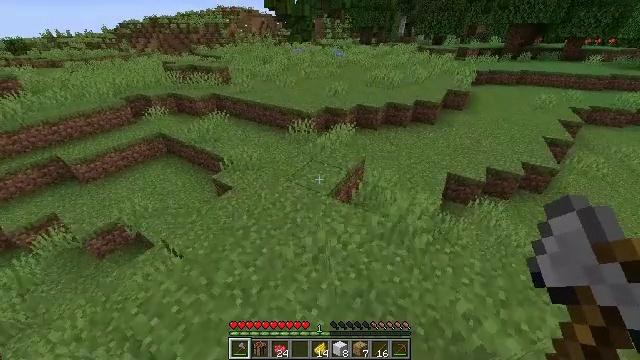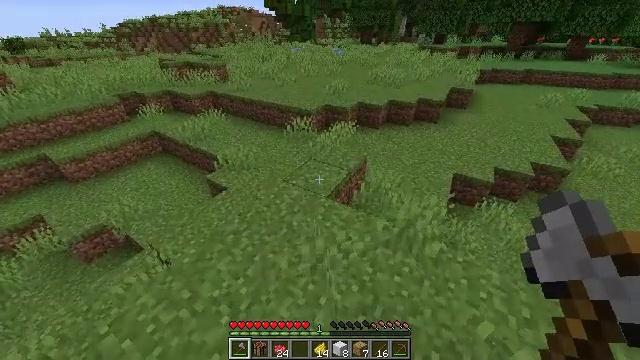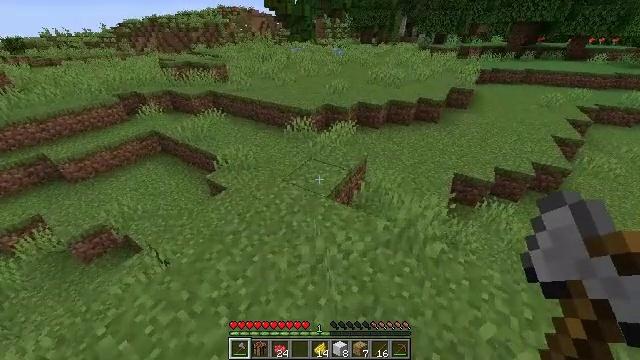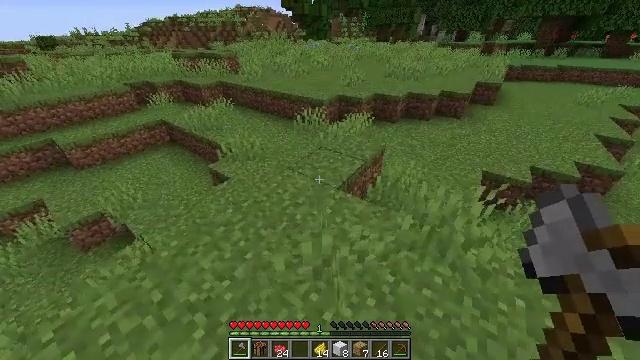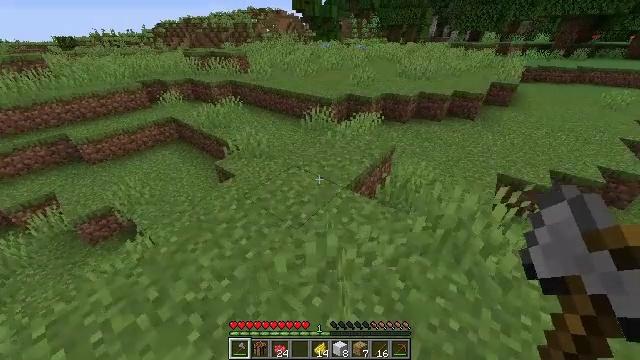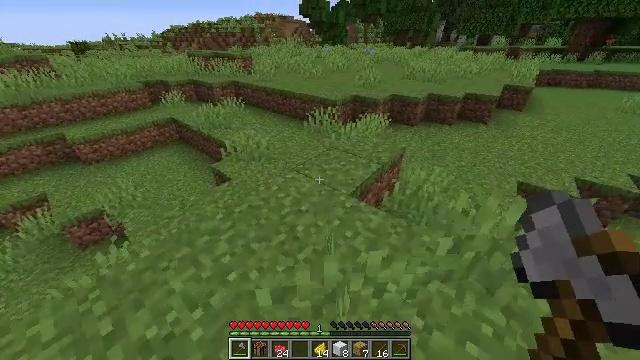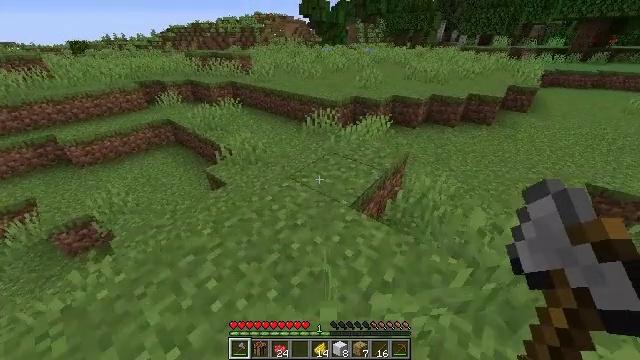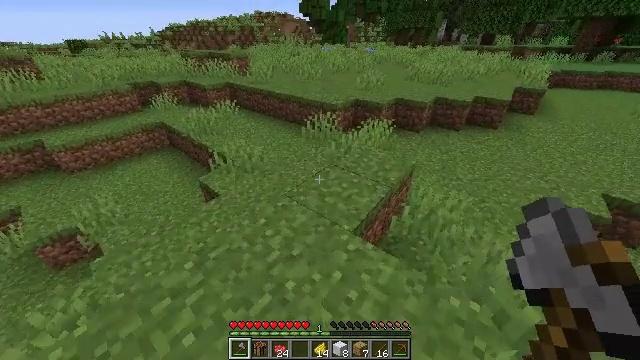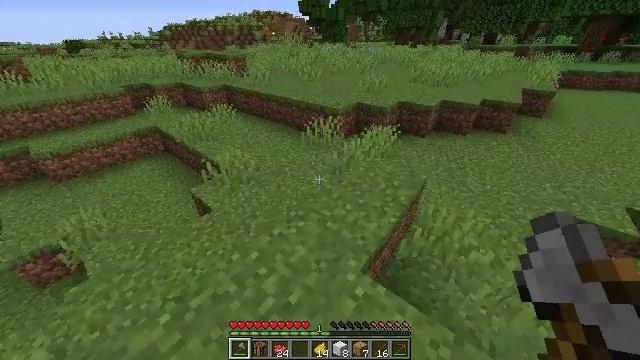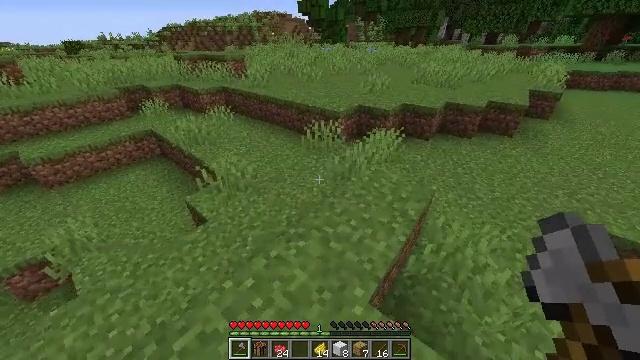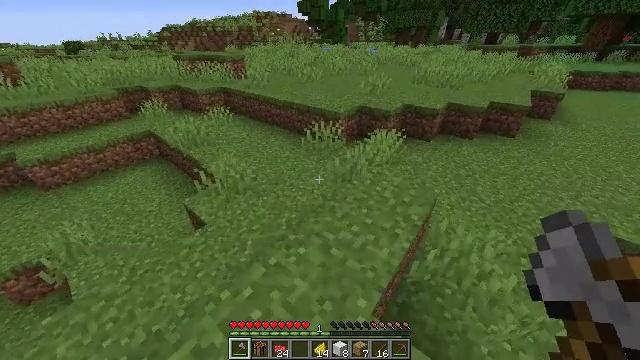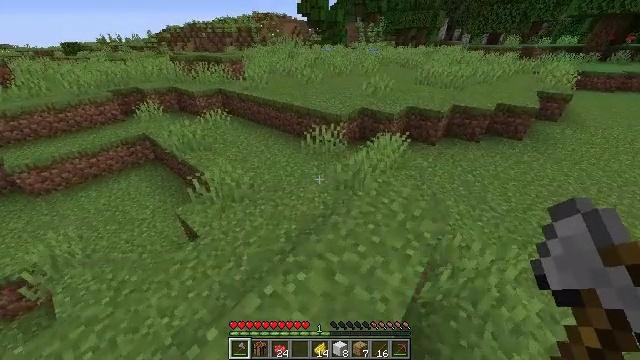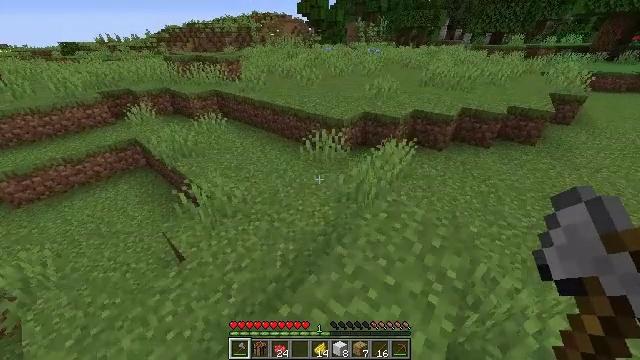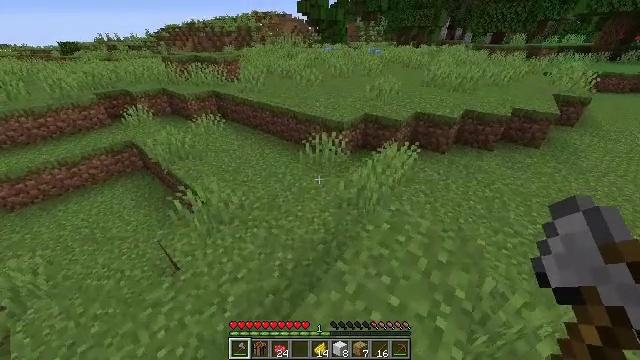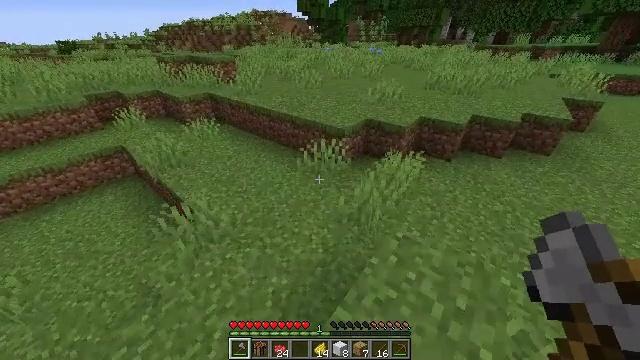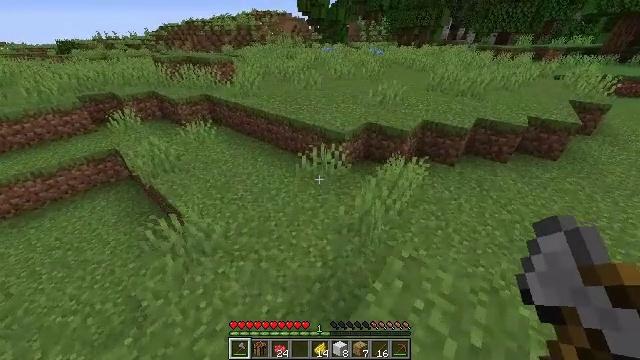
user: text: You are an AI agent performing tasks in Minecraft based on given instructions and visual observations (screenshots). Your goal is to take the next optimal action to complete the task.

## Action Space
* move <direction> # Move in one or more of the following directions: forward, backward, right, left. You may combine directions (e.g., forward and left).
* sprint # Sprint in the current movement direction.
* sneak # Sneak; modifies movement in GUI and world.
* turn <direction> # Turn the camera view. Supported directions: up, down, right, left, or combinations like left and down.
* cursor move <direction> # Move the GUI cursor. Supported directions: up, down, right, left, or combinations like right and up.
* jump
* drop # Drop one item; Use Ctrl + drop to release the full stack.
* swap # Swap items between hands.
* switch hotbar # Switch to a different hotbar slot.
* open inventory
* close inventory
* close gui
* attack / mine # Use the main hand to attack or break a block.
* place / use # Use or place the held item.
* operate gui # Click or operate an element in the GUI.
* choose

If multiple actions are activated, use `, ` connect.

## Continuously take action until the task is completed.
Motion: motion action
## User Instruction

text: Gather a cornflower for decorations.
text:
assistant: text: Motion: move forward
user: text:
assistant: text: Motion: move forward
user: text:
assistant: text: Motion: move forward, turn left
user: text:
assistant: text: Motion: move forward, turn left
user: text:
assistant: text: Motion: move forward, turn left and up
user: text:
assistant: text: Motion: move forward
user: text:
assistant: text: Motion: move forward
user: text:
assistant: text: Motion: move forward
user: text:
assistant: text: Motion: move forward
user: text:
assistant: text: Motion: move forward
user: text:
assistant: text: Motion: move forward
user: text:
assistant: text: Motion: move forward
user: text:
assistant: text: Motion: move forward
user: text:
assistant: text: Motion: move forward
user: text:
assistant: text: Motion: move forward
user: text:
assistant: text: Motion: move forward
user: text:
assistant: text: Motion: move forward
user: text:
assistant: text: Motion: move forward
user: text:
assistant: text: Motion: move forward
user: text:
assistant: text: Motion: move forward
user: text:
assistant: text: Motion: move forward
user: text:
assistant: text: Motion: move forward
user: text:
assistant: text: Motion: move forward
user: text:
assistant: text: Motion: move forward
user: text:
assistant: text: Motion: move forward
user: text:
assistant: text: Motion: move forward, jump
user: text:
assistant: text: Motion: move forward, jump
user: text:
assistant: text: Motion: move forward, jump
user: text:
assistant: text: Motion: move forward, jump
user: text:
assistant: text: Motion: move forward, jump